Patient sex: F
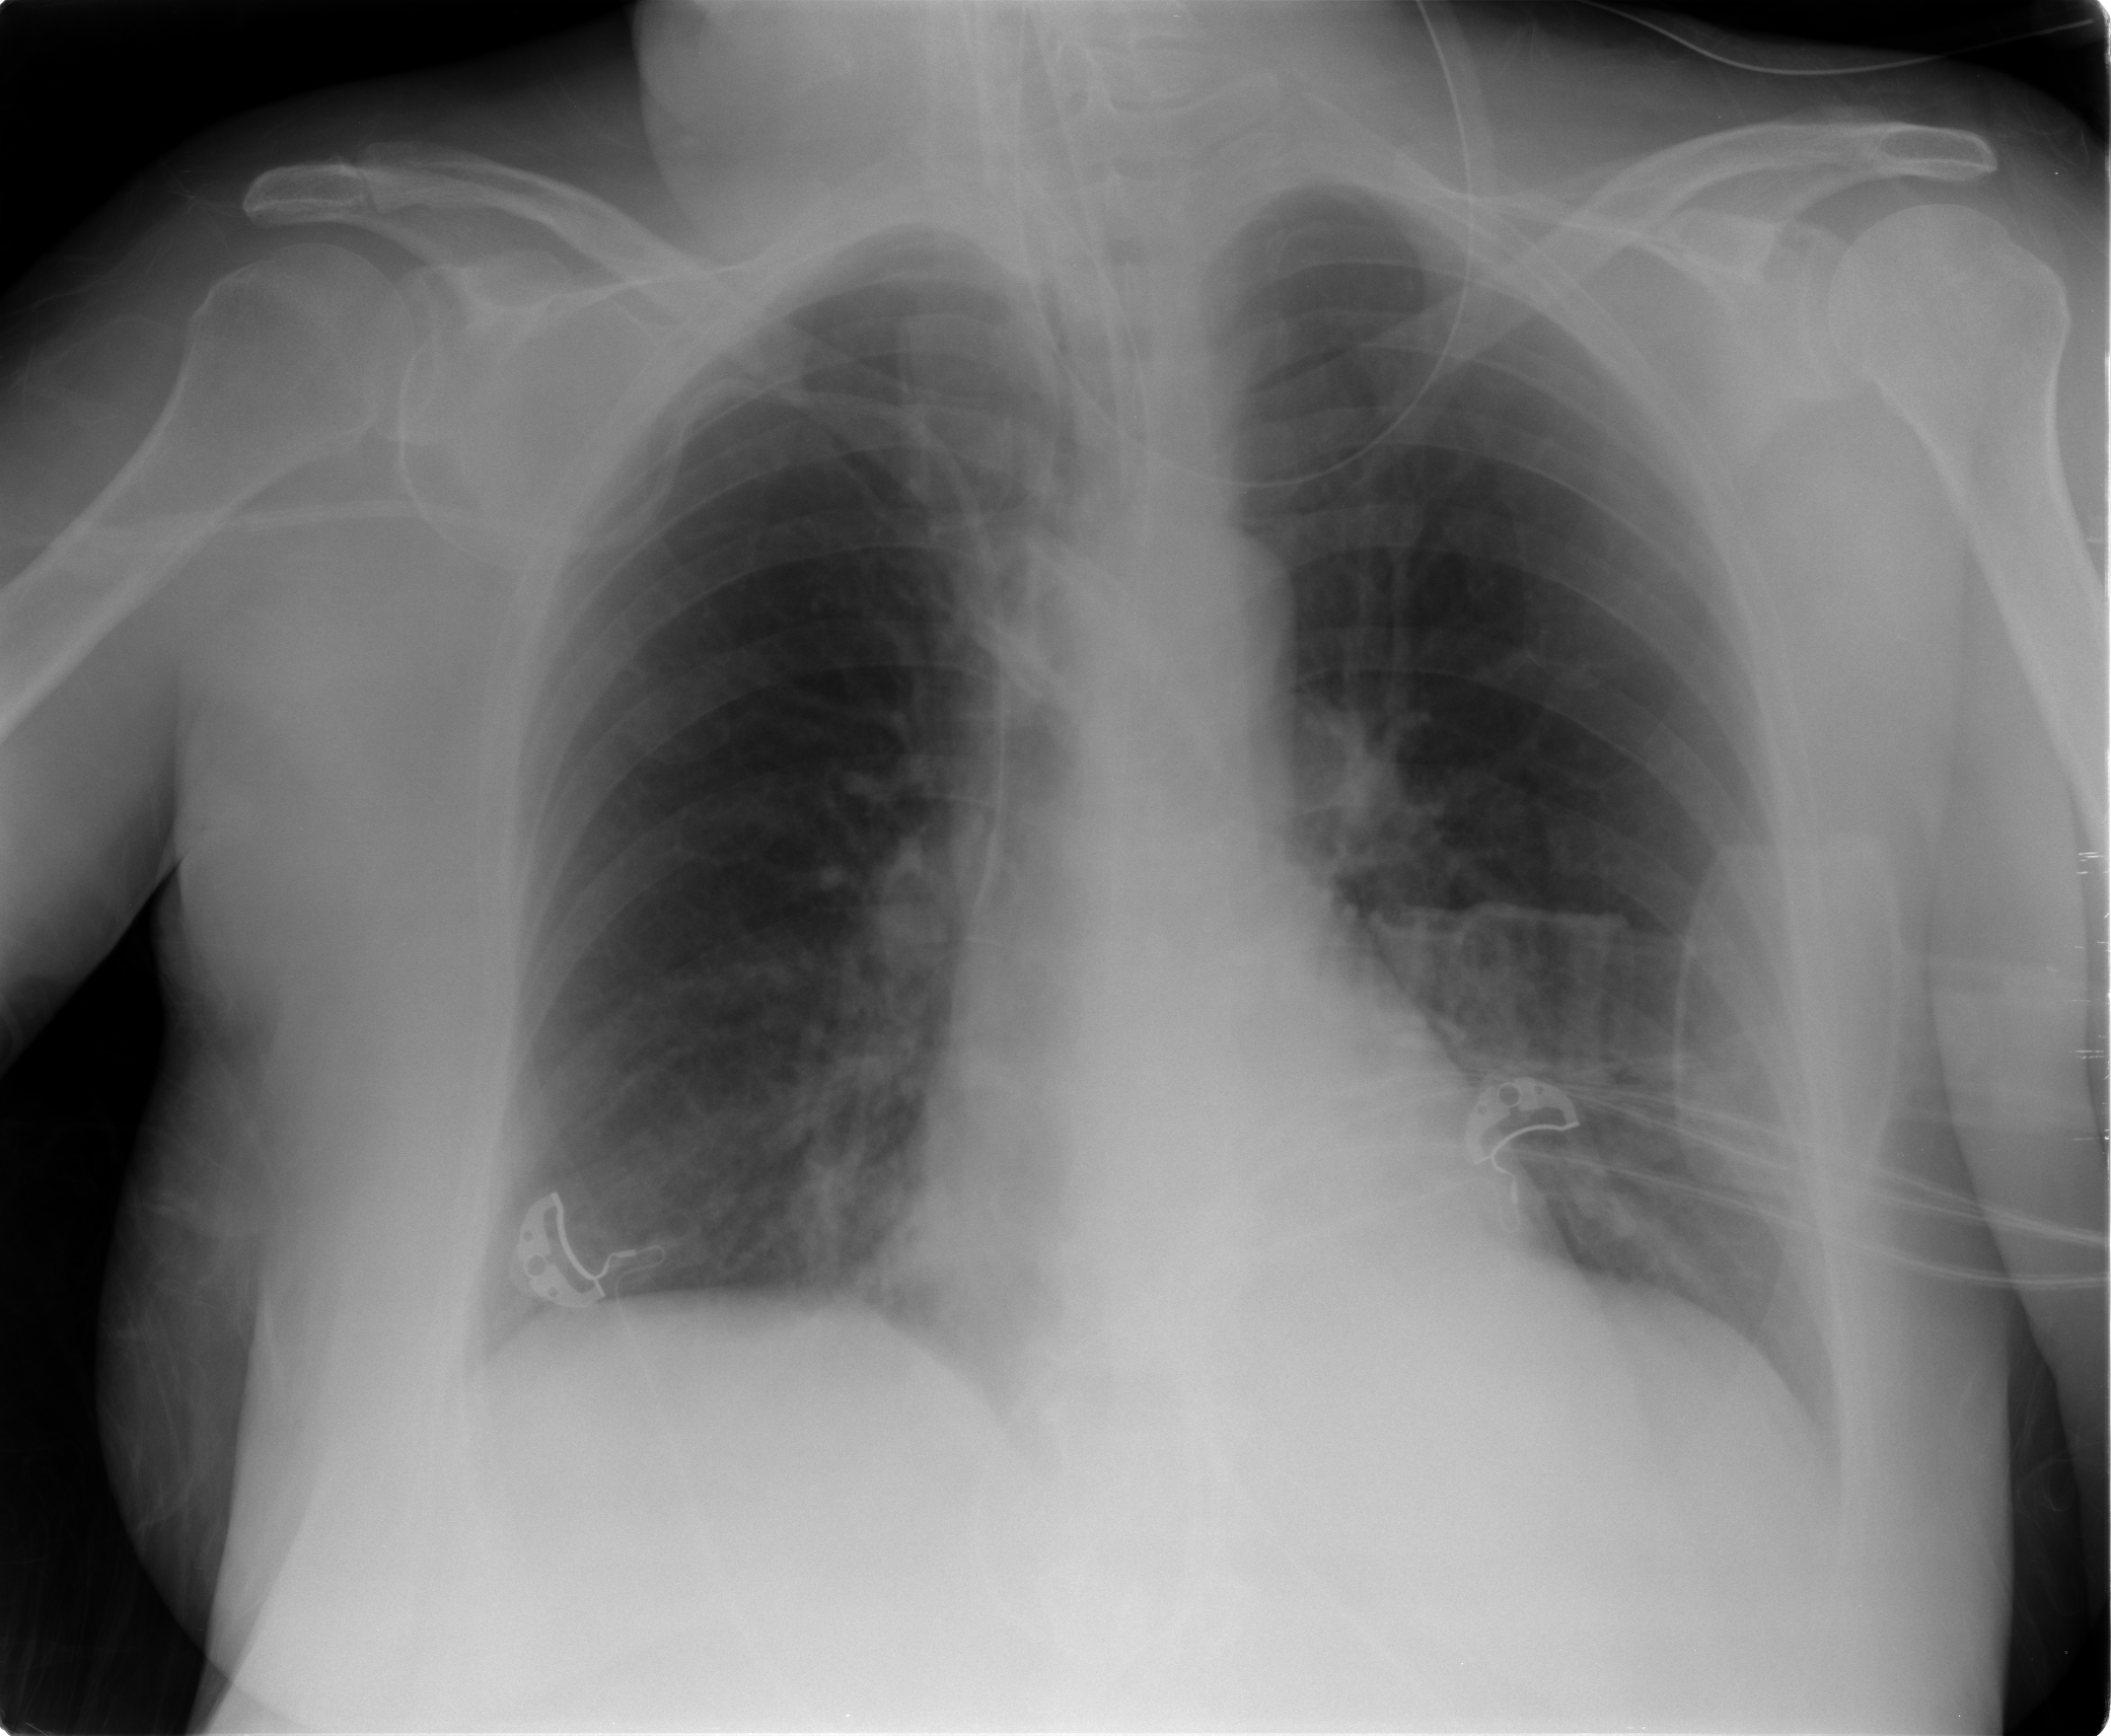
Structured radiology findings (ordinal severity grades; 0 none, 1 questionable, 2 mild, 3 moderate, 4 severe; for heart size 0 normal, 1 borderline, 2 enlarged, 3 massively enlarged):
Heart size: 0
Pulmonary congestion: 0
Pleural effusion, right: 0
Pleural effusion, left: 1
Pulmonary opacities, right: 2
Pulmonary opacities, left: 0
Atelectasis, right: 2
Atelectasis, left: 2